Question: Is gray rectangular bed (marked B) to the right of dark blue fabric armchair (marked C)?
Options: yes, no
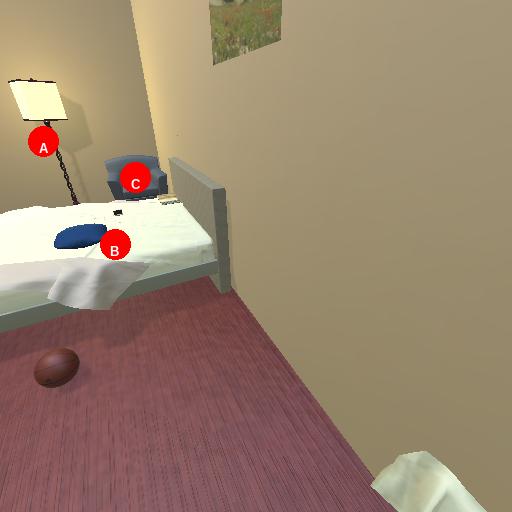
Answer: yes